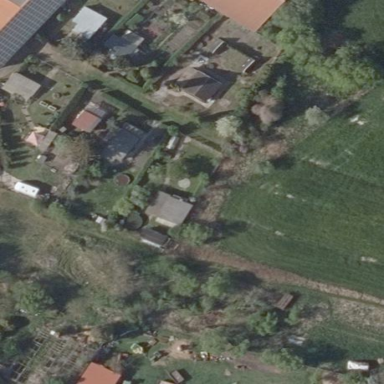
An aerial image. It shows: Allotments area.